Question: What is the current score?
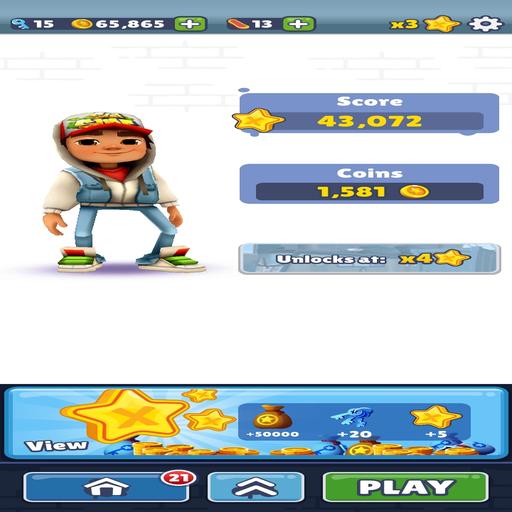
Answer: 43072